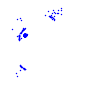
Particle: electron